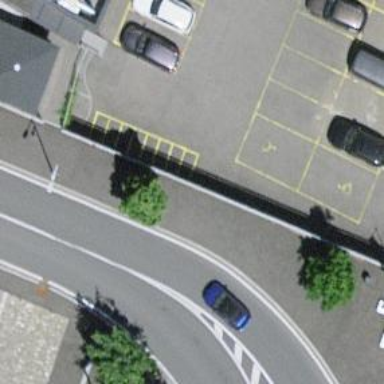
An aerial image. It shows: Asphalt parking aisle road for service vehicles.